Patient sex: M
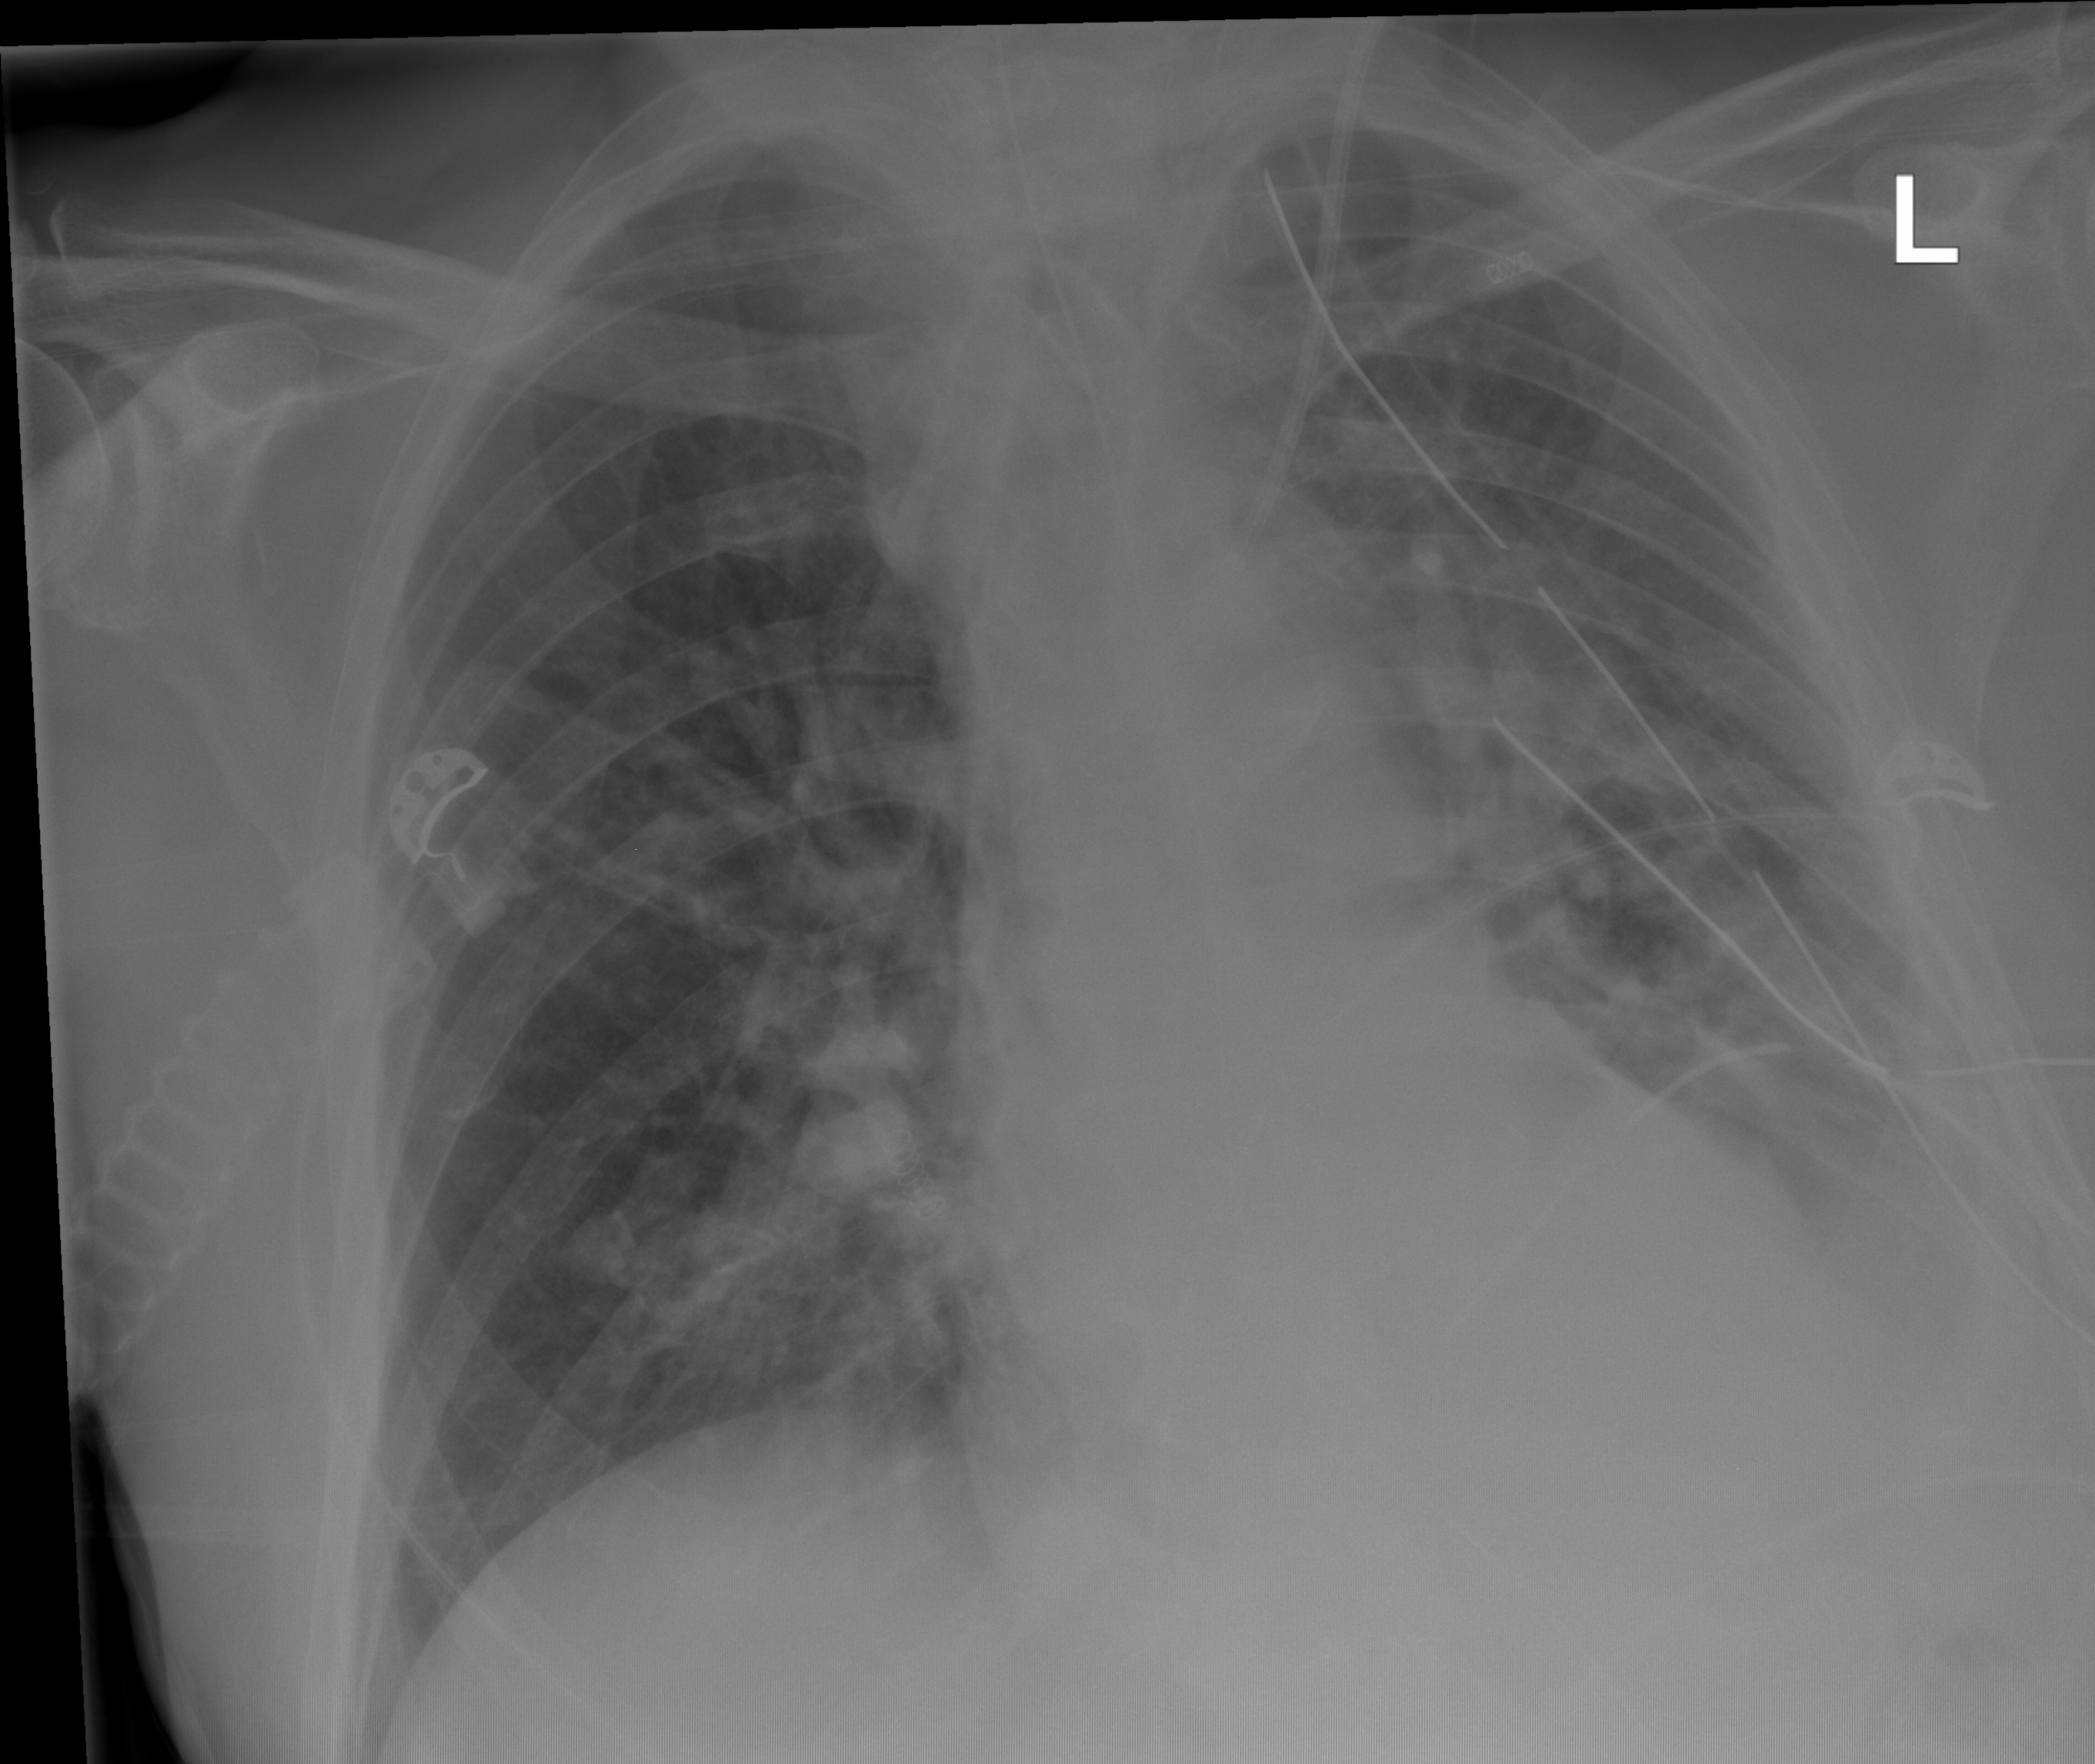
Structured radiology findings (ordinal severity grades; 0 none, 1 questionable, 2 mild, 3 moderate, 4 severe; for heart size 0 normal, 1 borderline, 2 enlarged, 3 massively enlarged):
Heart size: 2
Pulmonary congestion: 2
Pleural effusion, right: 1
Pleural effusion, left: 2
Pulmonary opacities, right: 2
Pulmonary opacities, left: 3
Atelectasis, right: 2
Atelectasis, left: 3